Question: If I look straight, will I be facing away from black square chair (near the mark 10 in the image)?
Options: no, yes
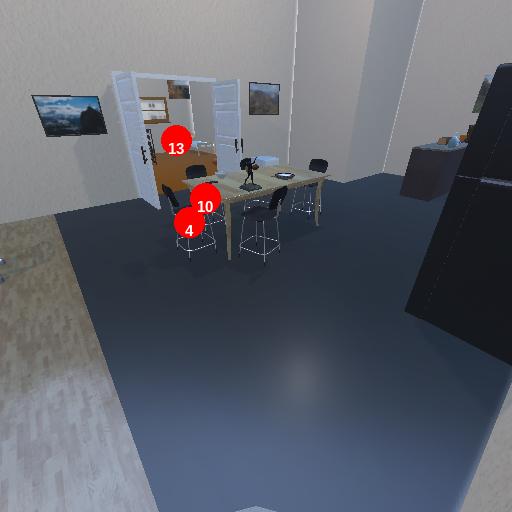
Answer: no